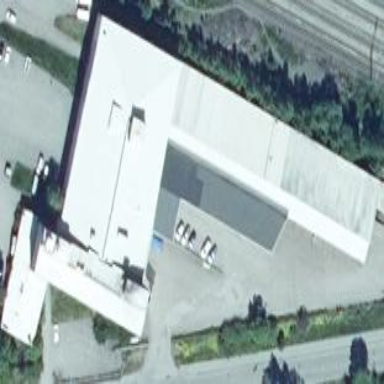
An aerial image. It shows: Commercial building with gabled roof.